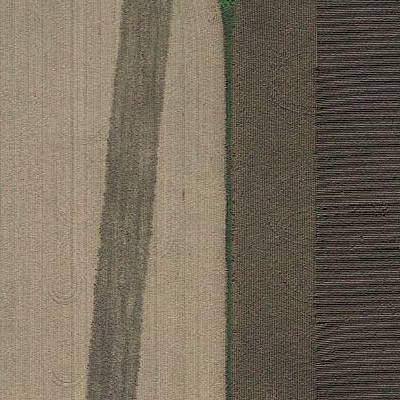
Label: Field